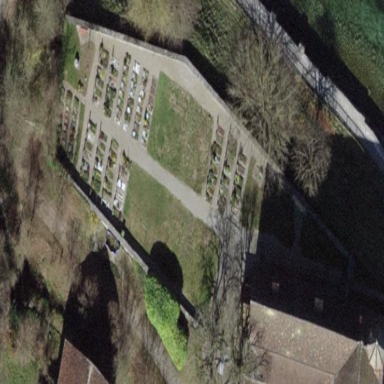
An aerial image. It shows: Cemetery.